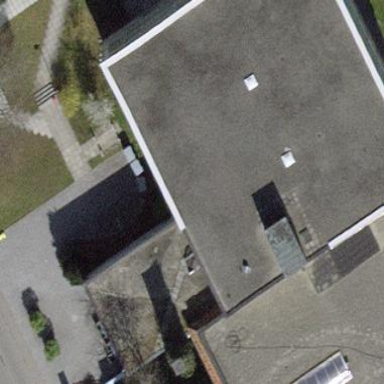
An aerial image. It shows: Office building.